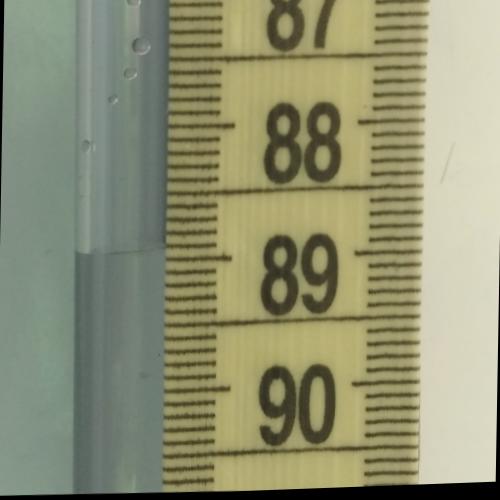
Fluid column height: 88.9 cm